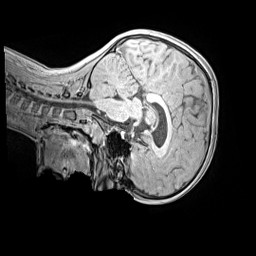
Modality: MP2RAGE
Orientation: sagittal
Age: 9
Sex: female
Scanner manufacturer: siemens
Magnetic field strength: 3 T
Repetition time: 4 s
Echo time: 0.00299 s